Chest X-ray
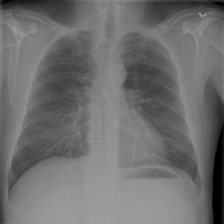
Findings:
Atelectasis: negative
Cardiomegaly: negative
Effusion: negative
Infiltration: positive
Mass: negative
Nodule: negative
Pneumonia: negative
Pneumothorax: negative
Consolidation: negative
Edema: negative
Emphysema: negative
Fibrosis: negative
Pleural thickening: negative
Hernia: negative